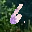
Label: 6